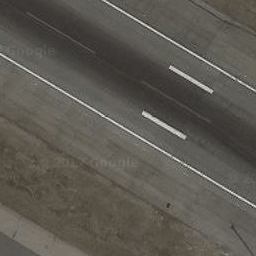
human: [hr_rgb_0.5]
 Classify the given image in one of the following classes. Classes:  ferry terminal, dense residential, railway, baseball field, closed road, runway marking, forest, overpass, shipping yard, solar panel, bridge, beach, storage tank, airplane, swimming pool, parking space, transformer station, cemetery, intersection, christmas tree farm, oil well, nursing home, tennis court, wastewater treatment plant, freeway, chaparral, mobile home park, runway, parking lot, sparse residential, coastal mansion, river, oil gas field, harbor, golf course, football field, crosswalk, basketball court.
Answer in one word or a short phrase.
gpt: runway